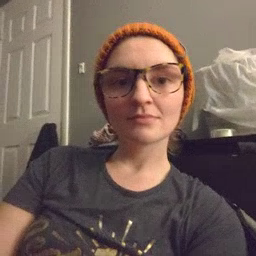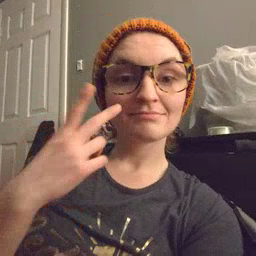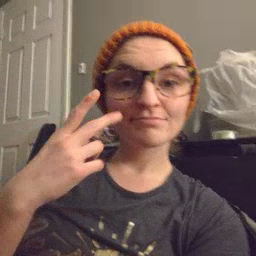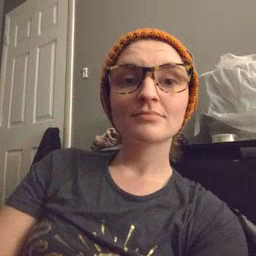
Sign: see